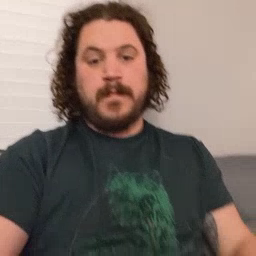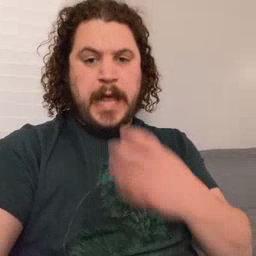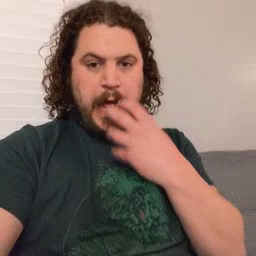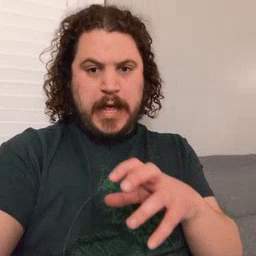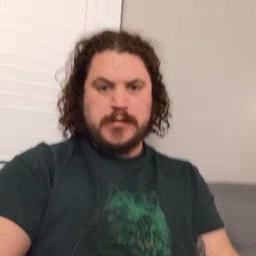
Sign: hot